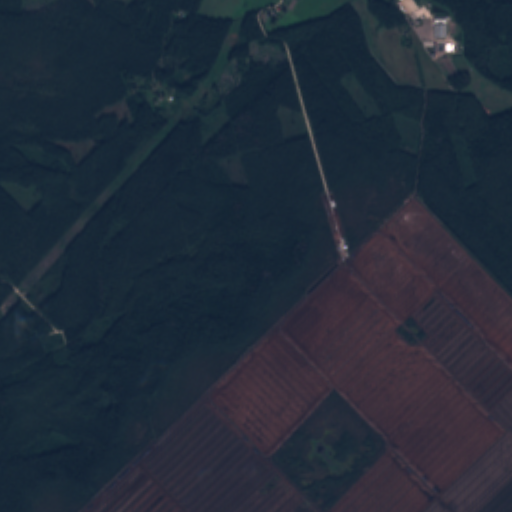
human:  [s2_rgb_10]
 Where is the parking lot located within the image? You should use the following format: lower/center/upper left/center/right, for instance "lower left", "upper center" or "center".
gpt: The parking lot is located in the upper right of the image.
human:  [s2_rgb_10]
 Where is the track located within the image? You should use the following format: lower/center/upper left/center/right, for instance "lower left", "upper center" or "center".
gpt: The track is located in the upper right of the image.
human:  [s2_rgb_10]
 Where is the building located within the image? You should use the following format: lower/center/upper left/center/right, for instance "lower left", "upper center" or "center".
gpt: There is no building in the image.